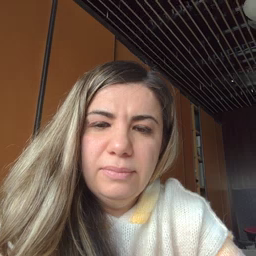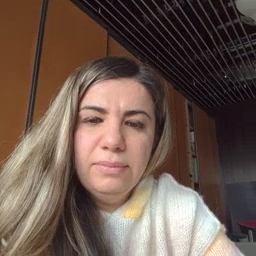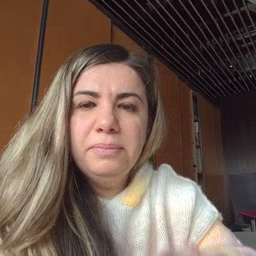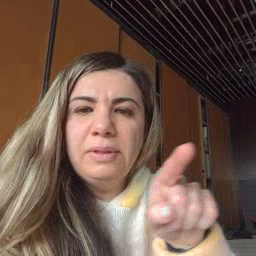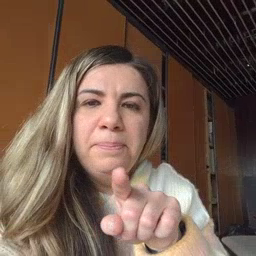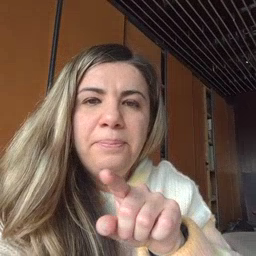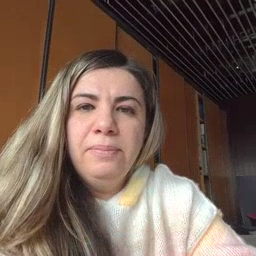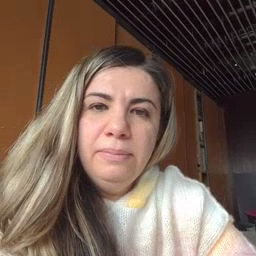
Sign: same